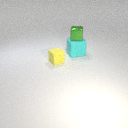
large cyan rubber cube behind small yellow rubber cube